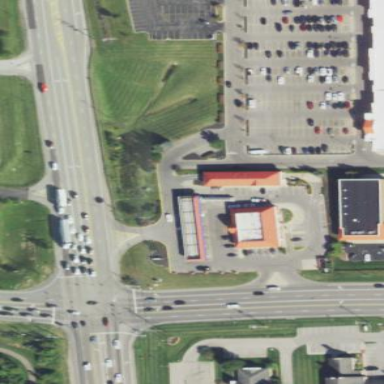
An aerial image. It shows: Fuel station.